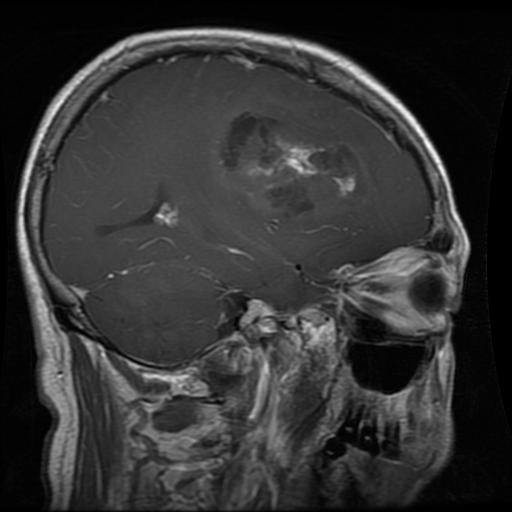
Label: glioma